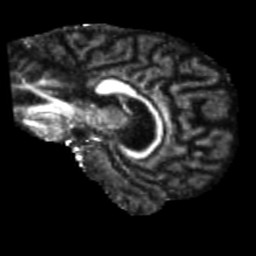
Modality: FA
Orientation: sagittal
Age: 60
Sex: male
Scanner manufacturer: siemens
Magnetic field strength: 3 T
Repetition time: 5.25 s
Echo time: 0.08 s